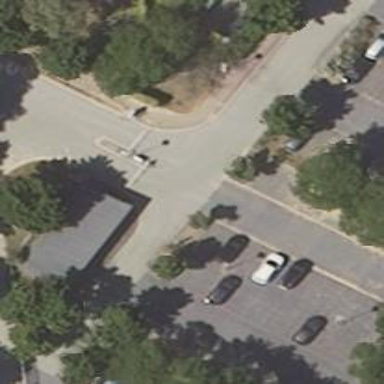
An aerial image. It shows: Parking aisle designated as service road.